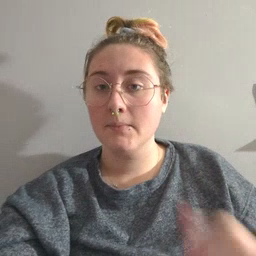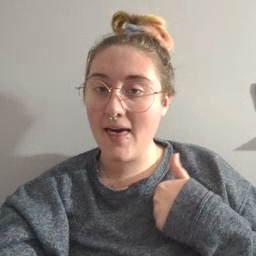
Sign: bath